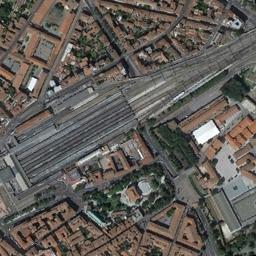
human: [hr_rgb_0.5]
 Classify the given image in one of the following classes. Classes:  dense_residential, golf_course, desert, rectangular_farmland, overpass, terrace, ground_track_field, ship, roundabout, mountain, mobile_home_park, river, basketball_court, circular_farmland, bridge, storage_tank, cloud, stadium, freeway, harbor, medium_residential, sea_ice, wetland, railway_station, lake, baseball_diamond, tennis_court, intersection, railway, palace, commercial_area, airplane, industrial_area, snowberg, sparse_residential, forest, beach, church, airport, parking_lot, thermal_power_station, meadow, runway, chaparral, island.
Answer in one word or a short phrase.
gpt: railway_station